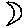
Label: moon